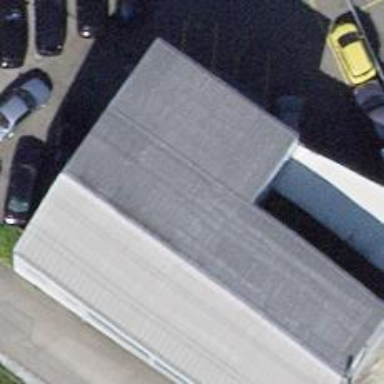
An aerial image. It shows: Car shop.